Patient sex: M
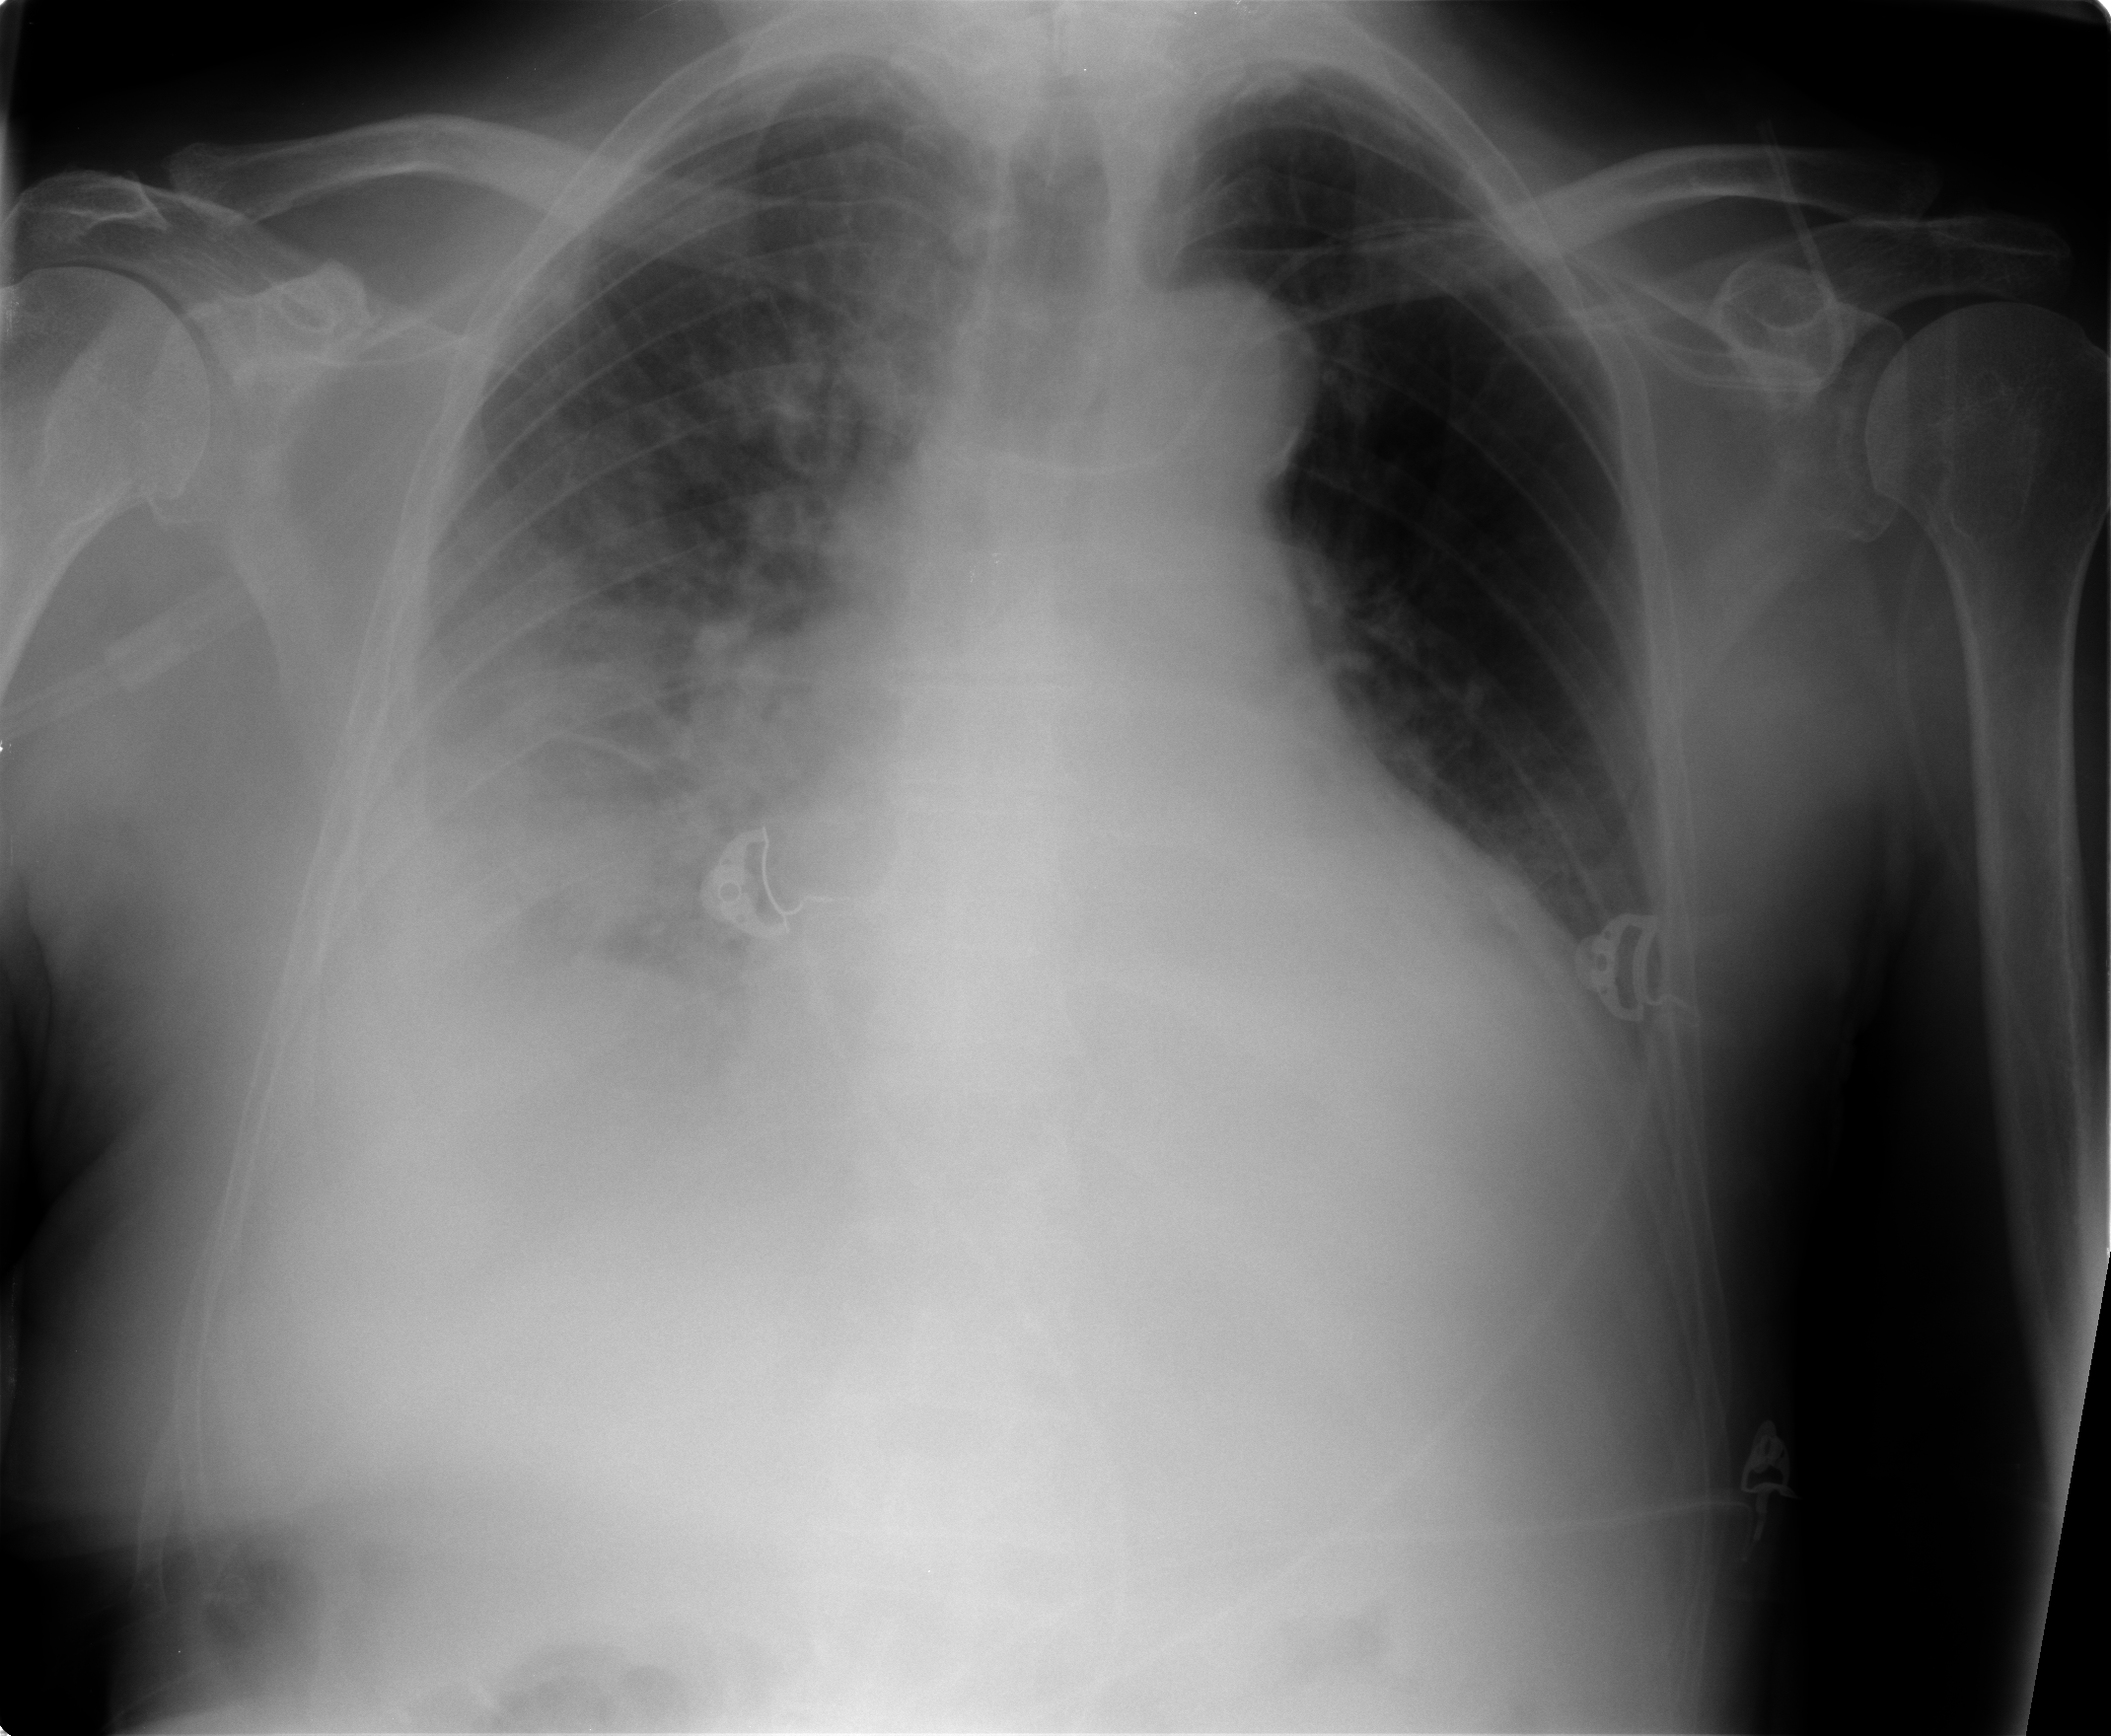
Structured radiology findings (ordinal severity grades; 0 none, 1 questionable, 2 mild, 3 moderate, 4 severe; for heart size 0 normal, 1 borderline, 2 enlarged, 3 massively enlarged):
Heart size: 2
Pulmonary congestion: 1
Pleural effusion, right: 2
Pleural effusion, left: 1
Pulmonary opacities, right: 2
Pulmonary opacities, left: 0
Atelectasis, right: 2
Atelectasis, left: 2